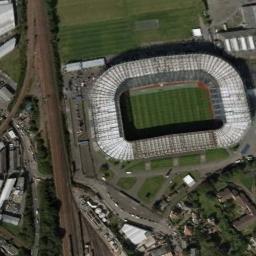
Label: stadium